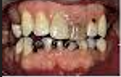
Condition: Caries